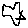
Label: star